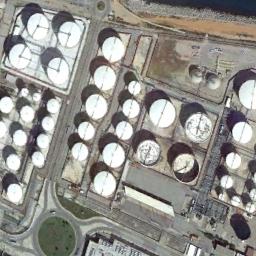
Label: storage tanks